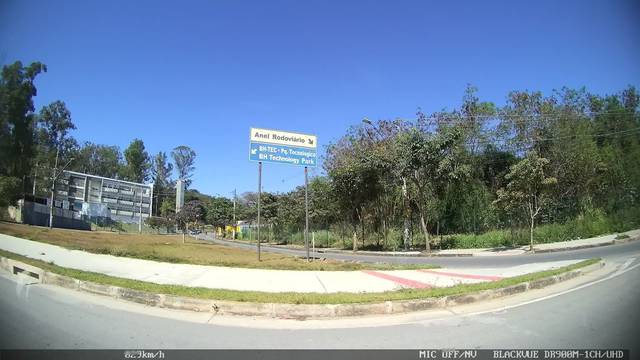
Region: Brazil
Coordinates: -19.886, -43.977